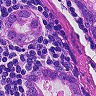
Metastatic tissue present: yes